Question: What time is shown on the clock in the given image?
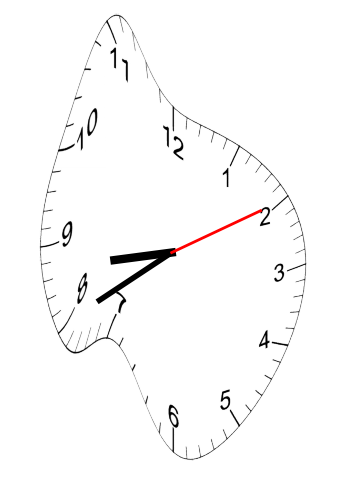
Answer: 08:40:10